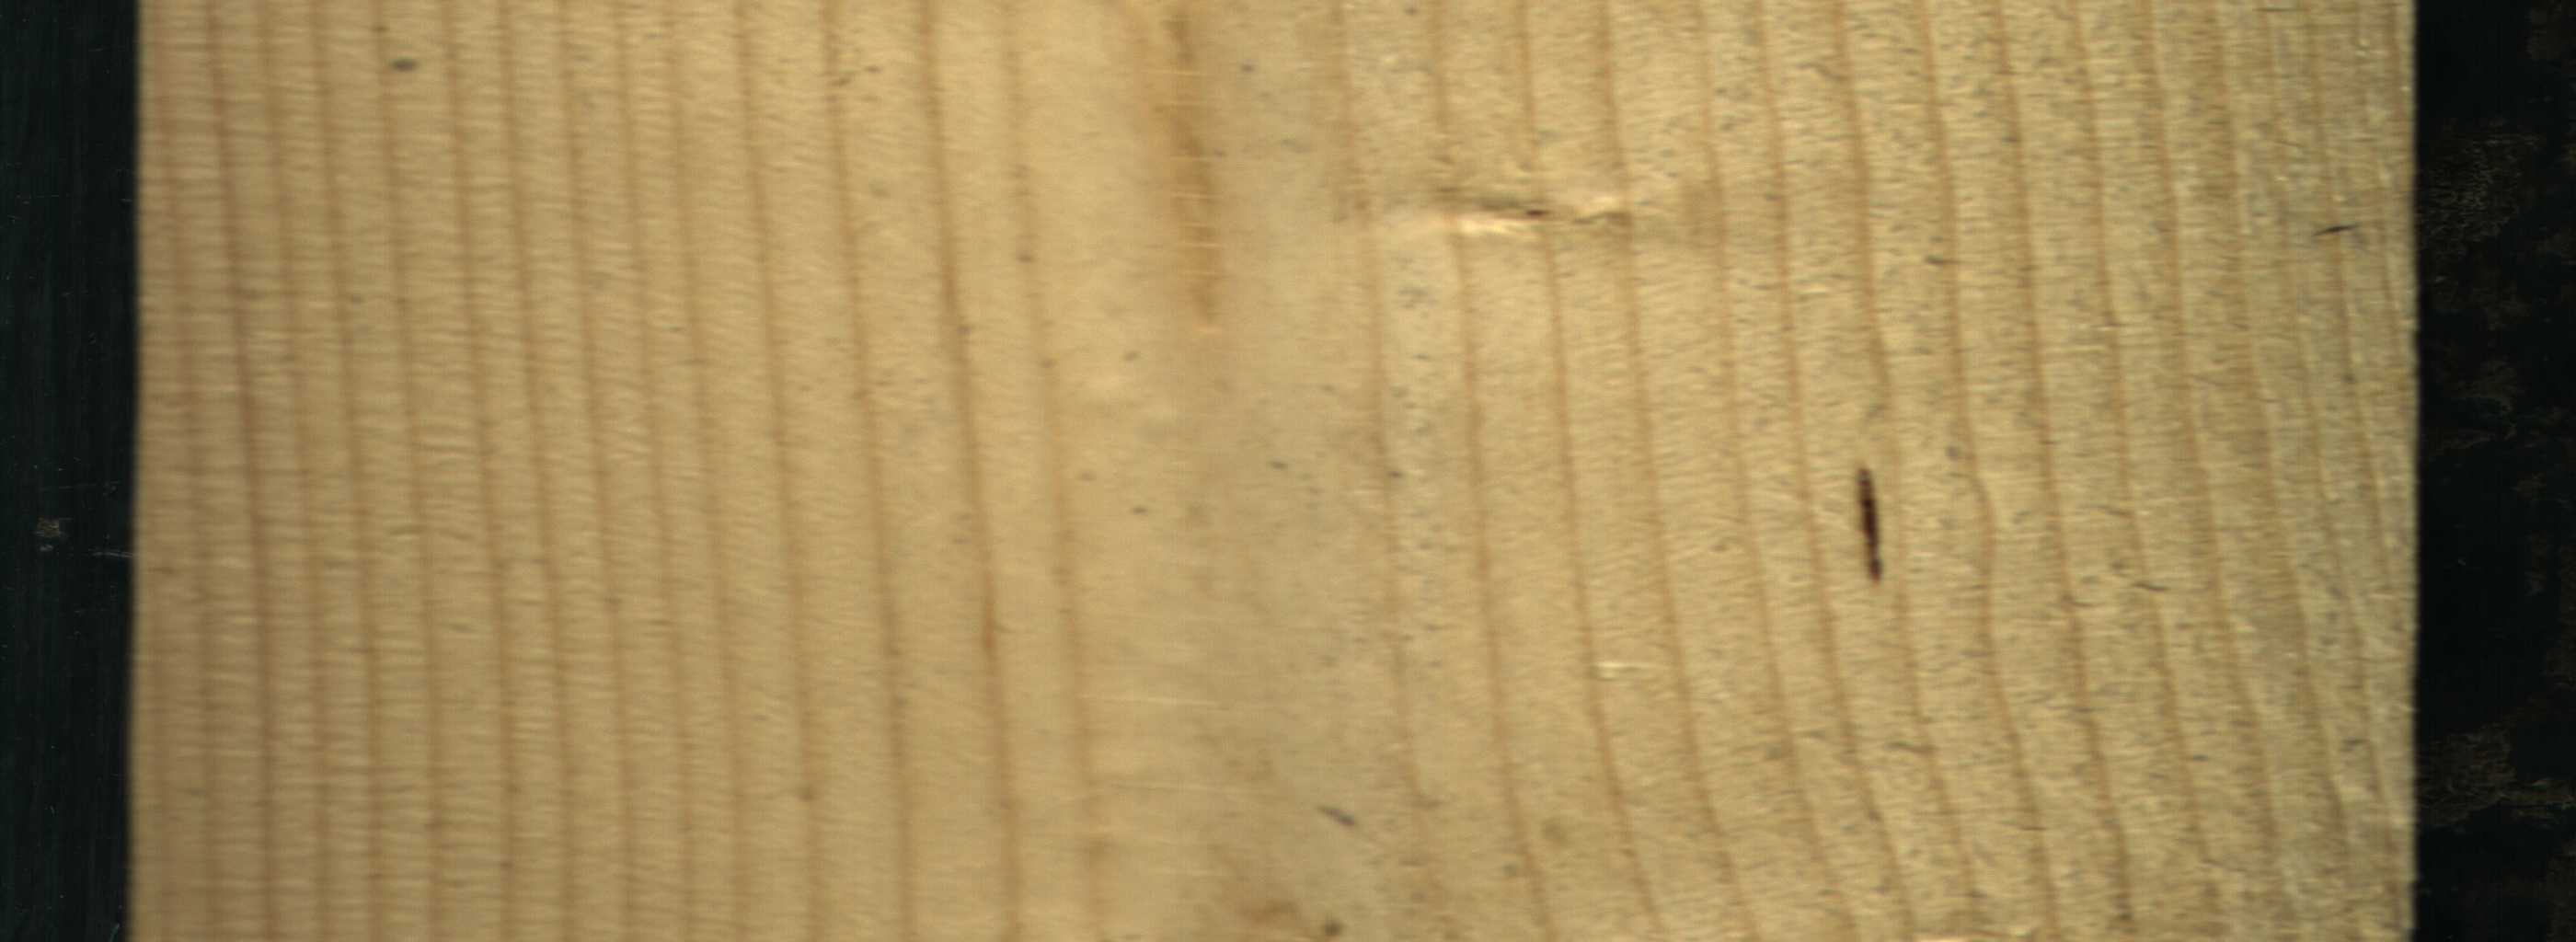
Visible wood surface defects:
resin
Live_Knot